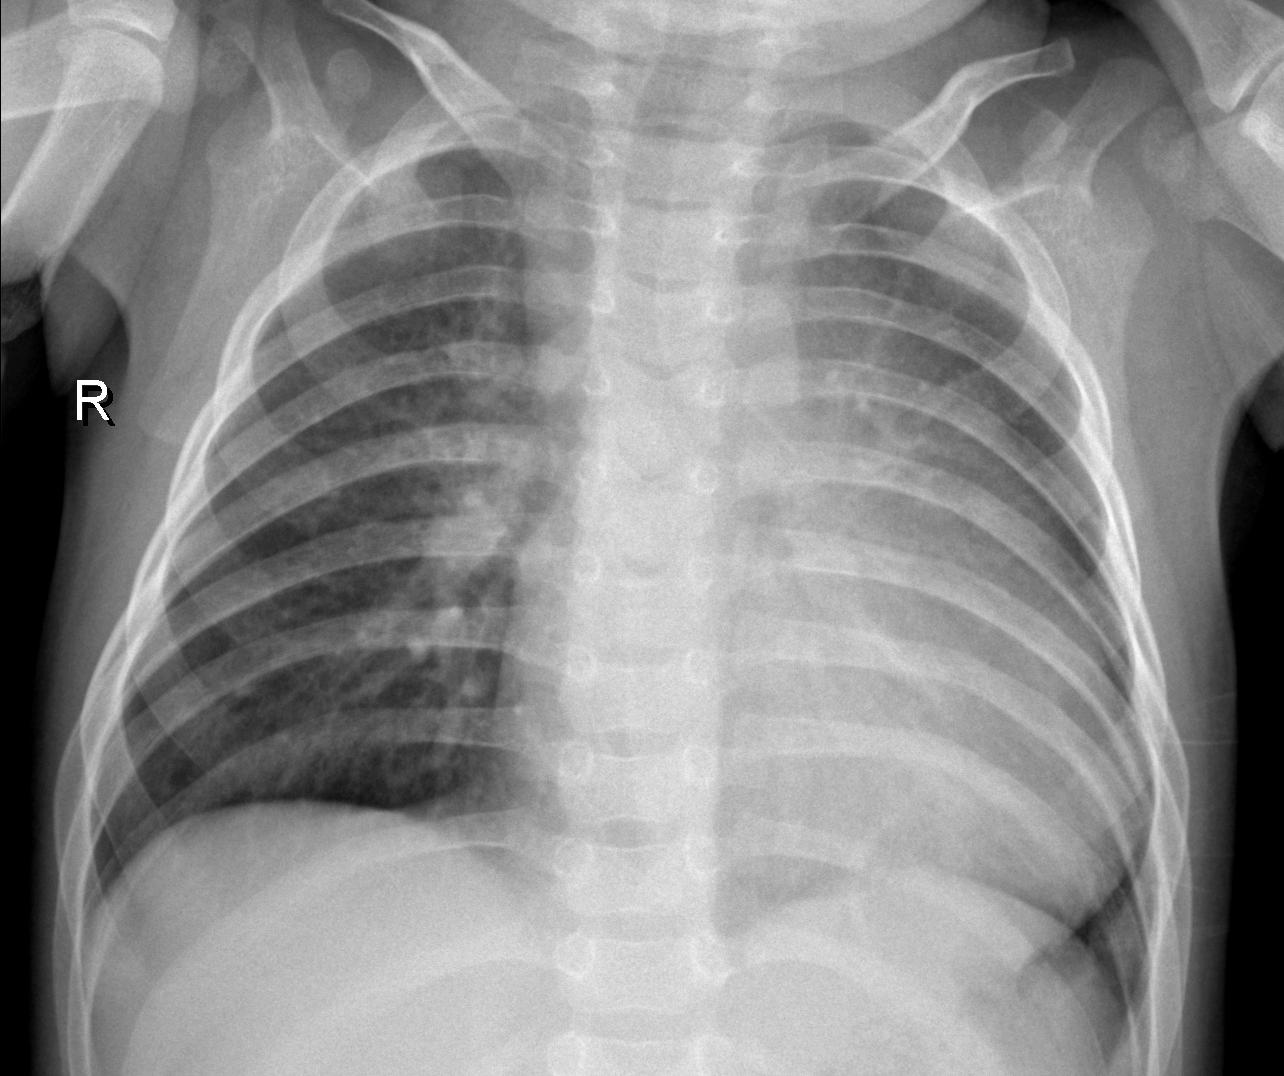
Diagnosis: PNEUMONIA